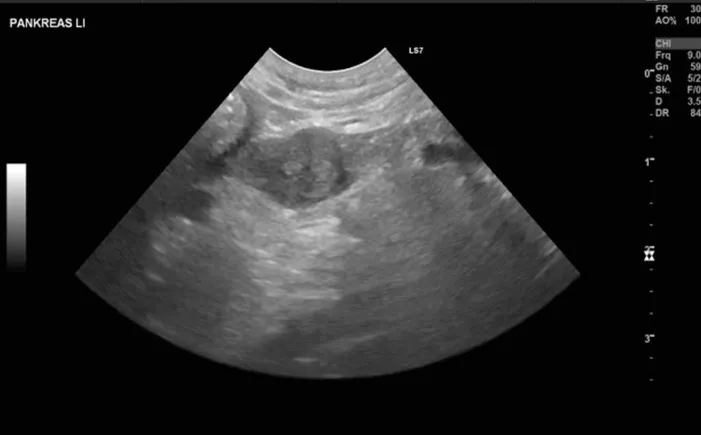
Showing the lesion as well as the enlarged lymph node detected at the initial ultrasound examination.
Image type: radiology (ultrasound)